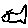
Label: fish